Question: This is my scenario:

So,
1. Requests via encrypted HTTPS go to Apache like: https://server1/MyPerlApp
2. If the user is not logged in, they get a redirect to some login page (in the server1), and Apache doesn't proxy the request to Server2
3. When the user logged in - IS authenticated - then Apache forwards all requests that are coming to https://server1/MyPerlApp to http://server2:5000
Question1: Is this possible? (Asking, because I don't know Apache enough deeply, and this is not an simple:
'''
ProxyPass /MyPerlApp http://server2:5000/
'''
because I need need authenticate the user at server1 and set 'ProxyPass' Only if authenticated.
Since Apache is quite flexible I assume the answer is yes for the above (but ) - so here are my main specific questions:
- - 'perl''mod_rewrite''user=username'- 'perl'-
I'm looking for how to avoid authentication routines in my starman/perl app, maily because:
- - -
There is already similar questions, but:
- <URL>
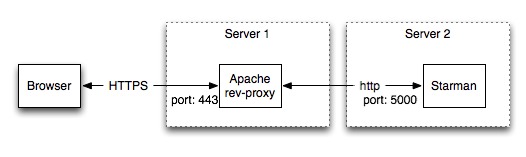
Answer: [I think you asked four questions here. Some of them overlap. I will try to answer as many as I can, then edit your question to make it a bit clearer. It might be helpful to post your current Apache 'httpd.conf' so people can see how you are handling access and authentication currently. That way you might get better suggestions on how to integrate the proxied application(s) with your Apache instance.]
Setting up a front-end that can handle "Web Site Single Sign On" requires some planning and configuration . To make this easier, you'll want to use Apache-2.4. You probably are using this version, but Apache has become something of a workhorse, such that some sites update it much less frequently than in the past. Apache 2.4 includes 'mod_session' and 'mod_auth_form' which make it possible to set up form-based "web portal Single Sign On" sorts of tools with Apache for sites with multiple back-end application servers (often running on separate machine ports or sockets) combined under one outward facing set of URL/URIs. This pattern of use was so widespread with Apache that the 2.4 release added features to make it easier to do.
about an "easy recommended" way to do what you have described. Well, you are on the right track. Apache's 'httpd' is really useful for this kind of authentication/authorization and "user login" sort of application - so much so that it's become a staple tool for what you are trying to do.
how to "deliver the user information" to the back-end server. You do that in the same way you handle state in any web application: with sessions and cookies. Session information contains key/value pairs encoded as an 'application/x-www-form-urlencoded'string. You can also create an 'HTTP_SESSION' environment value that you back-end application can read from. Your Plack/Starman application has to be able to handle sessions and cookies (i.e. it has to be "session aware") if you want to use them there of course. Look at <URL> for ideas on how to approach this.
For sure, setting up authentication with <URL> can be handled by Apache. Since they are just an HTML '<form>', you can start simply and make them more elaborate as your site grows. That said you can have an Apache Reverse Proxy simply provide 'Basic Auth' for your back-end.
Without seeing more details about your installation I can't say how/why you might need 'mod_rewrite' , but 'Rewrite' directives can play nicely with 'ProxyPass'. Of course throughout your site you'd want to check for authentication and session information and redirect users to a login form where/when necessary. Using 'mod_auth_form' makes this easier to implement at the cost of a somewhat more complicated configuration. As for the reverse prosy itself, you'd use 'ProxyPass' in the normal way to pass requests to your back end:
'''
ProxyPass /app http://[starmanhost]:3000/
'''
Then you need configure or tweak your current Apache system to have 'Session On' and require authentication for the URLs in question (unless the entire '/' requires authentication) in the standard Apache way:
'''
<Location /app>
AuthType Basic
Session On
SessionCookieName session path=/
...
require valid-user
</Location>
'''
etc. As the Apache docs point out (and you'll want to read <URL>, you can pass session information around for use by back-end applications.
> If the 'SessionHeader' directive is used to define an HTTP request
header, the session, encoded as a application/x-www-form-urlencoded
string, will be made available to the application.- 'mod_session'<URL>
For privacy/security you'll want to use 'mod_session_crypto' and SSL if that's possible. As you note you will not need encryption to be "end to end" (i.e. HTTPS from client to outward facing front-end between the reverse proxy and back-end applications) but if outside connections are 'https://' and you keep session information on the server (using <URL> using encrypted storage, you can avoid obvious threats inherent in sharing user session information across servers. The best part of this is you can add these layers one by one without having to modify your back-end applications extensively. This is the advantage of creating a solid "WebSSO server" front-end to handle logins.
Note that I've been using the term WebSSO here a bit loosely. Strictly speaking, WebSSO (and SSO) are much broader and more encompassing concepts with their own standards tracks and technologies (there are a couple Apache projects focused on this). This is why I tend to call the approach you are trying "Web Site SSO". Support for a wide range of authentication, programming language modules, proxying, and rewriting makes Apache's 'httpd' the "swiss army knife/duct tape" of choice for handling logins and sessions in this way.
Your rational for doing this is sound, since you can avoid extra logins and confusing users (and their browsers). As well, by decoupling the authentication steps from your application and dedicating that task to Apache, you make it easier for developers to write back-end applications. Your question is very general though. I think you can start to try out some of the suggestions that begin to appear here and if you run into problems you can follow up with more specific questions focused on your implementation.
Get the Apache bits working correctly first ('Session On'; 'ProxyPass', '<Location /app>') and make sure the right information is getting created, stored and passed on by the front-end. This will be very useful for lots of things going forward. Apache gurus can help here. Once you have the proper session information being passed to your back-end you can ask questions about how to access and use it in in your perl code with 'starman' and 'plack'. There may be missing or rough bits in tools and documentation but lots of sites want to do what you have described so these things will appear and continue to improve. Good luck.
- <URL>